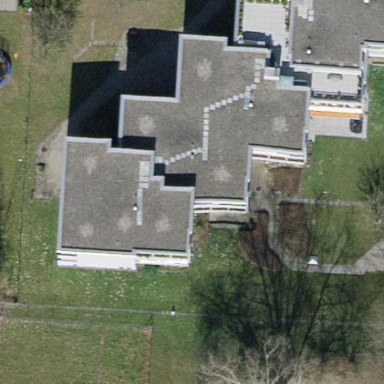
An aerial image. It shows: Building with tile roof.